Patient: sex F, age 72
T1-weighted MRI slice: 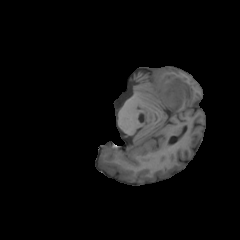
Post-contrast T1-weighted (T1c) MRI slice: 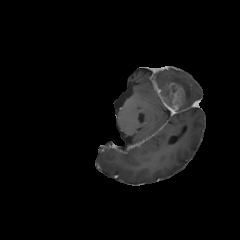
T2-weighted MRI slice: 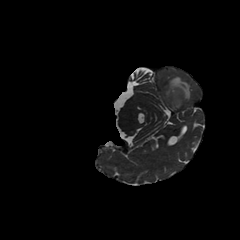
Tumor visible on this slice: yes
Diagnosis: Glioblastoma, IDH-wildtype
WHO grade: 4